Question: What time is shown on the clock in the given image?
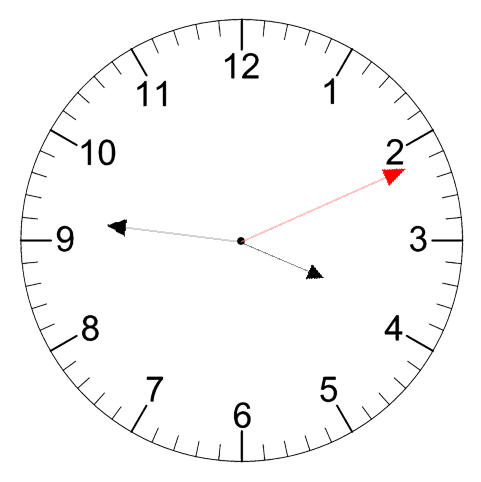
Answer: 03:46:11